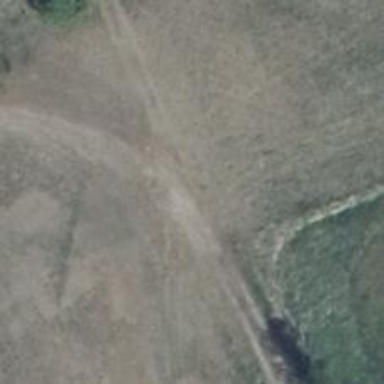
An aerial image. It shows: Grass track with grade5 tracktype.